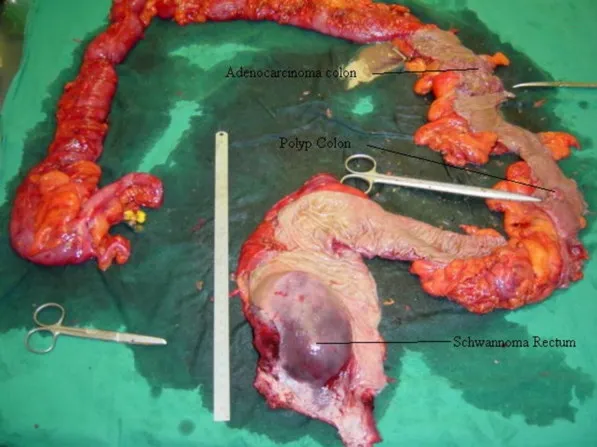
Resected specimen showing malignant tumour at the splenic flexure, polyp in the descending colon and rectal schwannoma.
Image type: medical_photograph (other_medical_photograph)